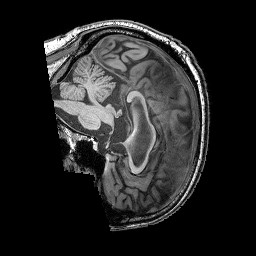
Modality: T1w
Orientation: sagittal
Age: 40
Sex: male
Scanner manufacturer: siemens
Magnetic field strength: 3 T
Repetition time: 2.25 s
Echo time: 0.00411 s